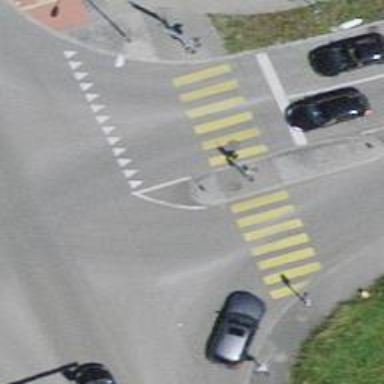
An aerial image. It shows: Crossing with traffic signals and central island.